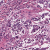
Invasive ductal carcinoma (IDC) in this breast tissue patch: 1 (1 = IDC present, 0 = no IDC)